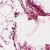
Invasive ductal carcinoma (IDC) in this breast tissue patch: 0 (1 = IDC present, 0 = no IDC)